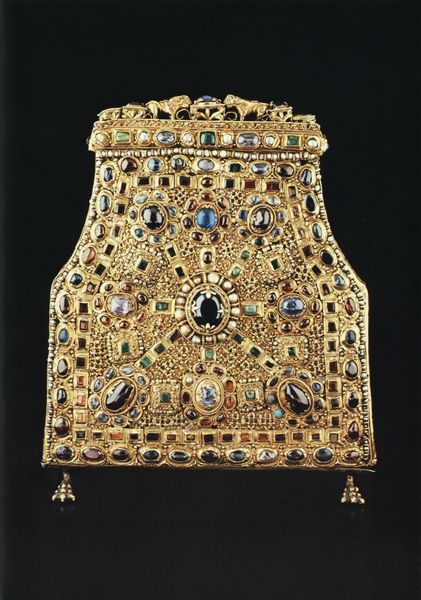
Titel: Reliquienburse von Johannes dem Täufer mit Gemmenschmuck
Institution: Monza, Museo del Duomo
Schlagwörter: blau, fuß, grün, mitte, schmuck, rot, tier, tiere, ornament, stein, steine, vieh, kirche, sonne, gold, brosche, edelsteine, perlen, kreis, oval, rund, beine, bein, füße, ecke, wagen, foto, truhe, deckel, eckig, vergoldet, kiste, kasten, löwen, mittelalter, edelstein, löwe, heilig, schrein, behälter, reliquie, verzierungen, abbildung, kicrhe, getrieben, buckel, zentriert, sternförmig, fibel, schmuckstück, reliquiar, rubine, goldschmiedearbeit, verzeirt, strahlenförmig, goldschmiede, 1200, saphire, schrain, amnetysk, ametysk, drachenfuß